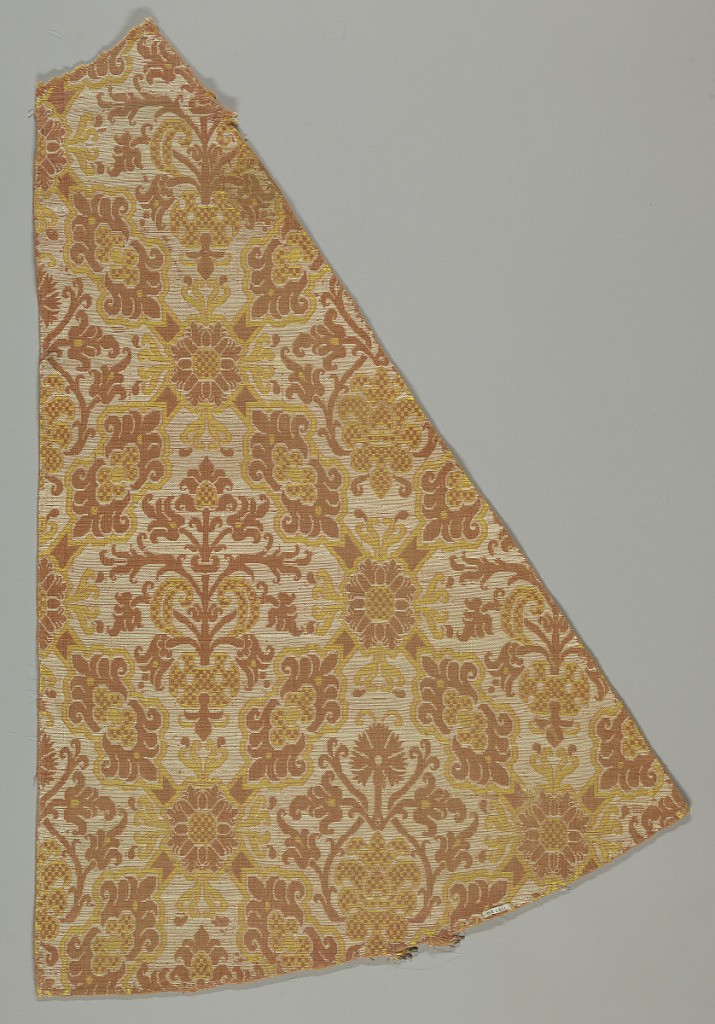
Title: Fragment
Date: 17th century
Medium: silk, linen or cotton Technique woven
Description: Plant forms within diamond grid in yellow and tan.